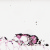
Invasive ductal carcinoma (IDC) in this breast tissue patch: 0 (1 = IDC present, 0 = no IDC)